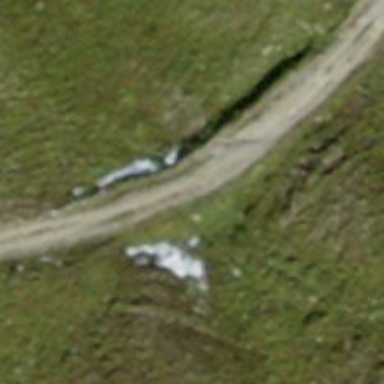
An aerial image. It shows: Path with embankment.